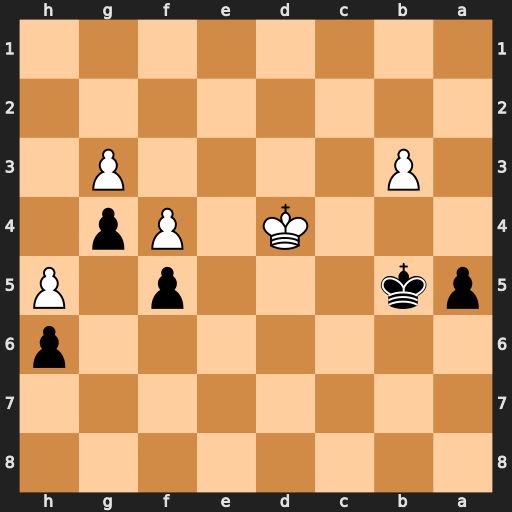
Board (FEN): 8/8/7p/pk3p1P/3K1Pp1/1P4P1/8/8
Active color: b
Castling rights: -
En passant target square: -
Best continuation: Kb4 Ke5 Kxb3